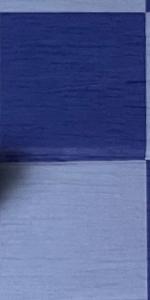
Label: Empty